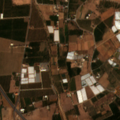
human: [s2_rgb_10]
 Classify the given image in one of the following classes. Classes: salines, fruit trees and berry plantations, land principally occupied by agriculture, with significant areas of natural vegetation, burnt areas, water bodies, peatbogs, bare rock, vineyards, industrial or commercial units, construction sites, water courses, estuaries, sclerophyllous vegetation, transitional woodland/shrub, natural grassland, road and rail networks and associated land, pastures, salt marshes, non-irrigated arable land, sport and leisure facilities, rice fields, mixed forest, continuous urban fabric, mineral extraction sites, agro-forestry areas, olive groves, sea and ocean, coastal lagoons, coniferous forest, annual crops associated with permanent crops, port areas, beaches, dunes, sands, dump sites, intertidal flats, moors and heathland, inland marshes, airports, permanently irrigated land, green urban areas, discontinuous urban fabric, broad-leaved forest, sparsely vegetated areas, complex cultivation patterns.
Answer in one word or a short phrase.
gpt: non-irrigated arable land, fruit trees and berry plantations, complex cultivation patterns